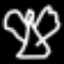
Label: angel